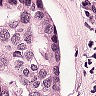
Metastatic tissue present: yes